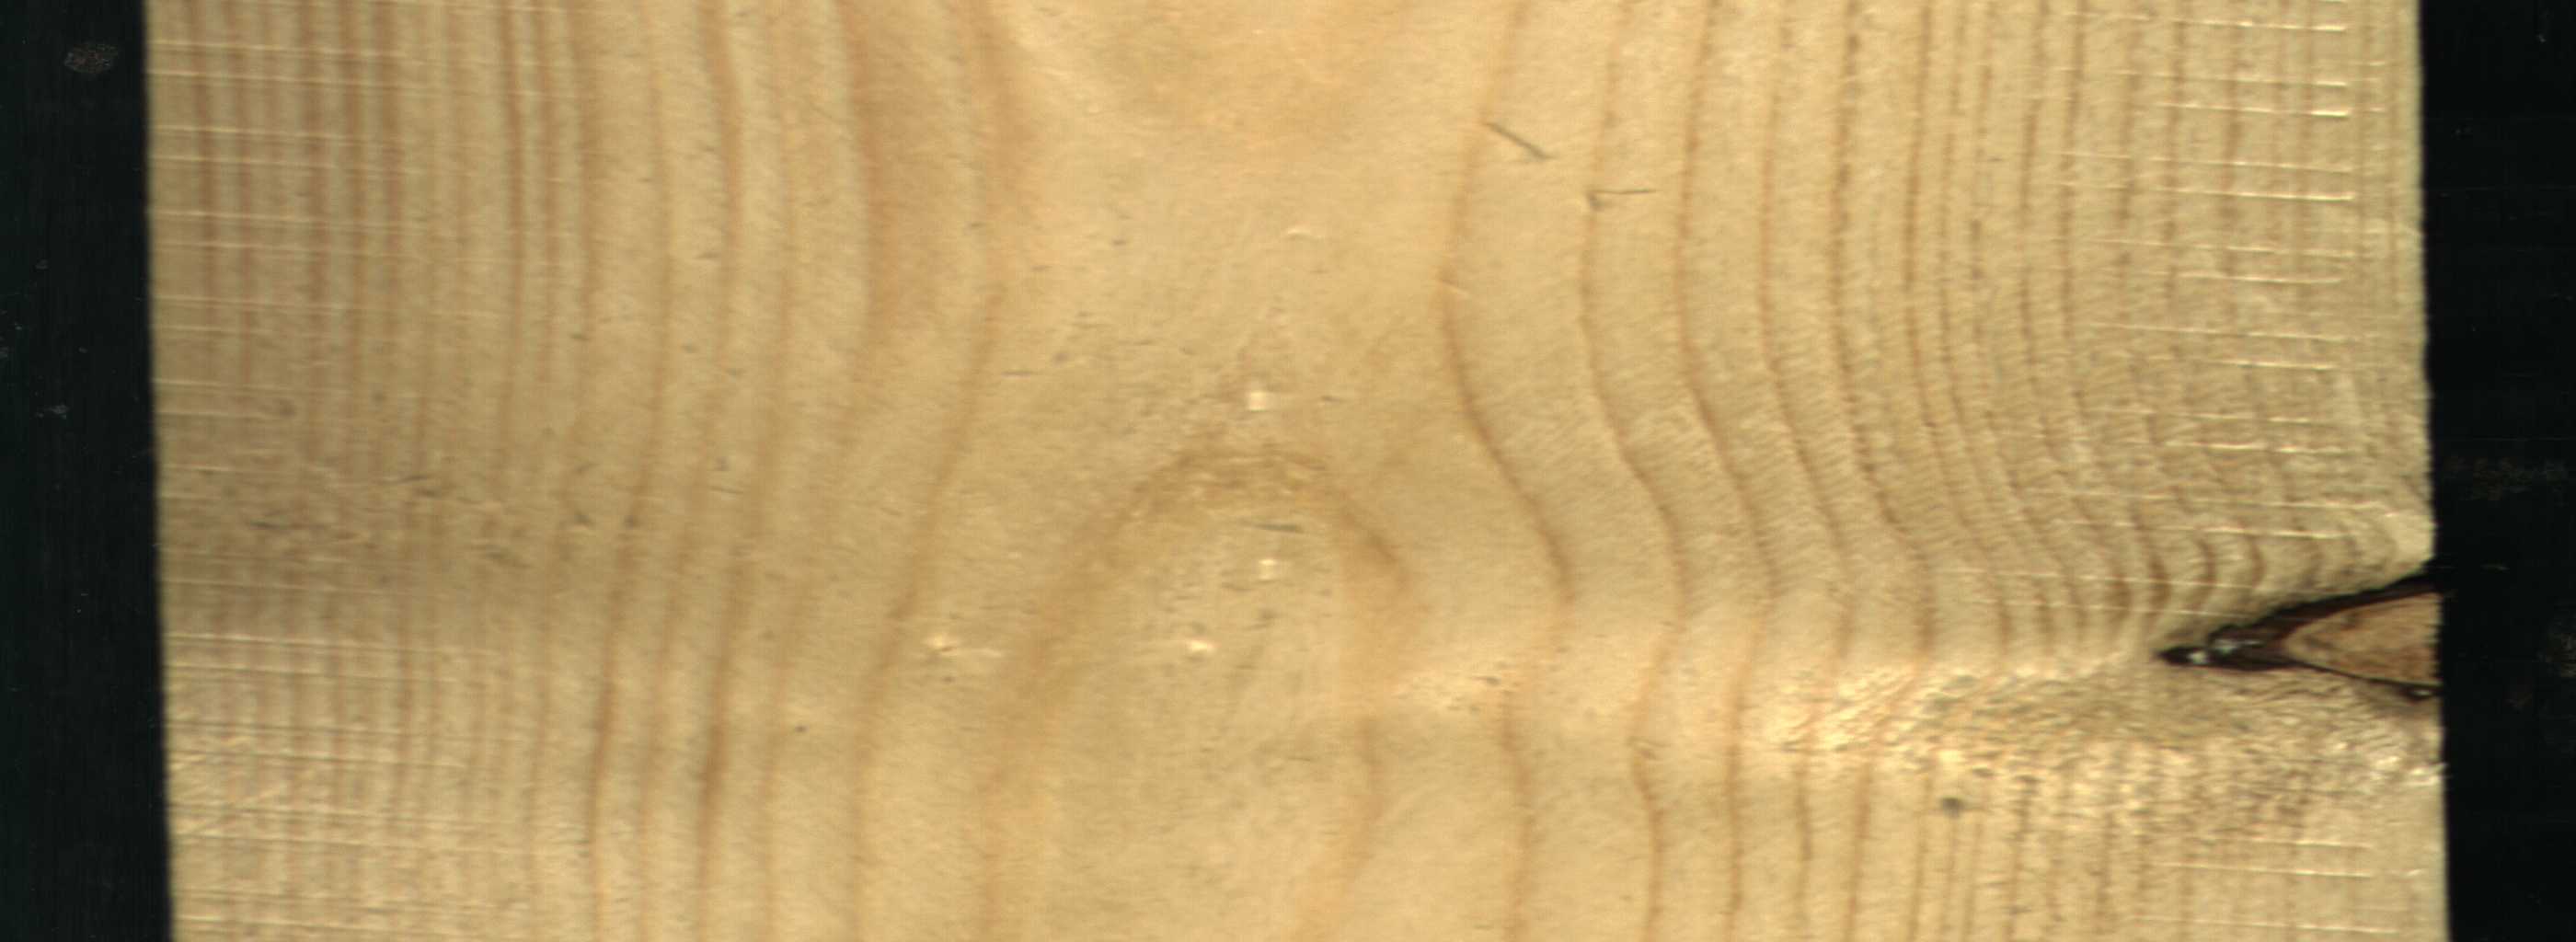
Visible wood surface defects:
Dead_Knot